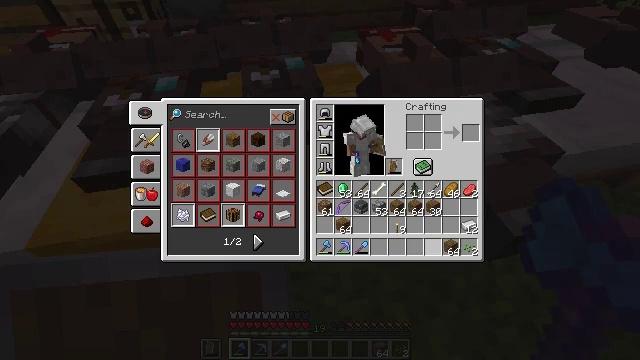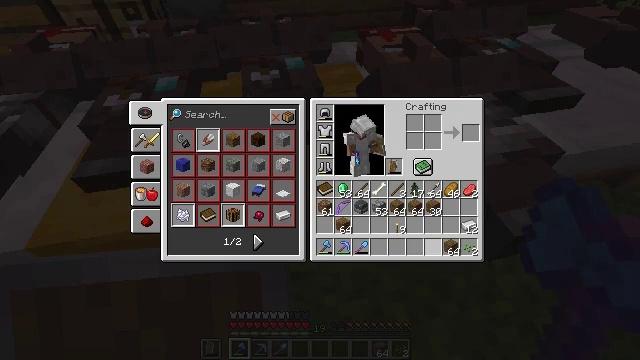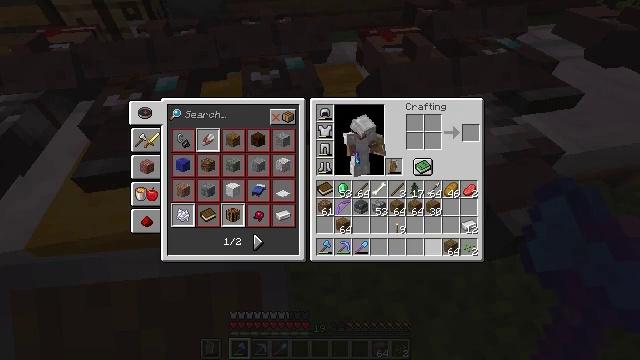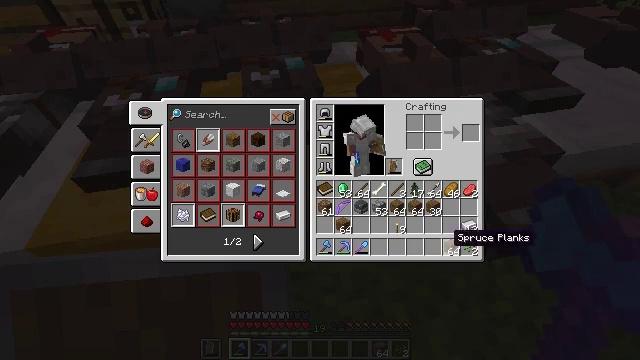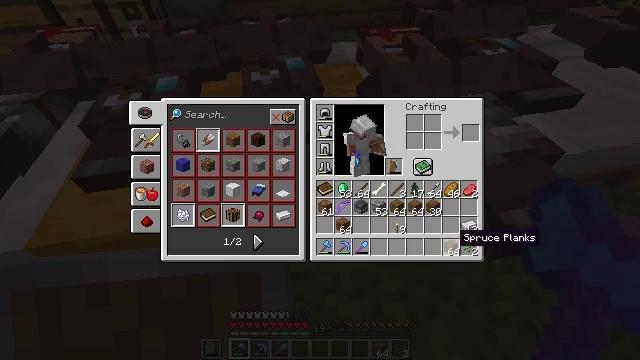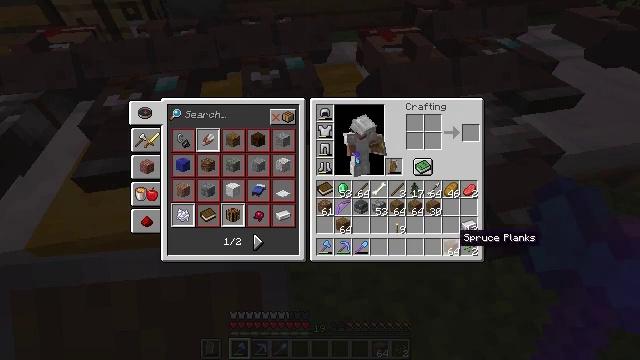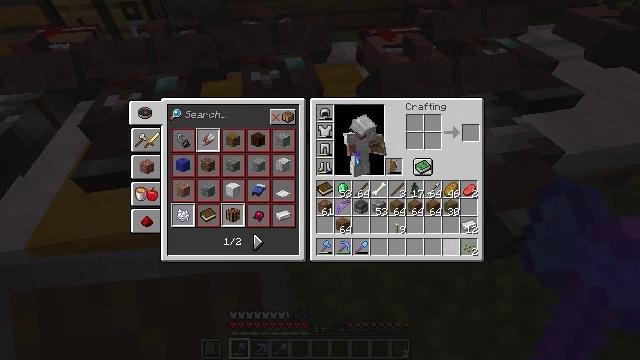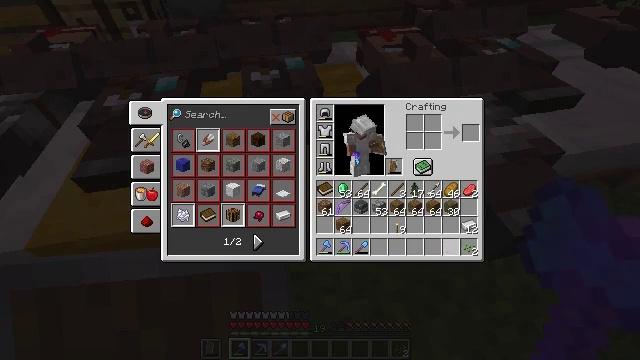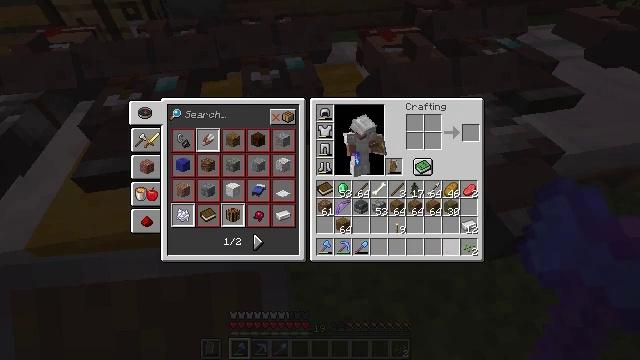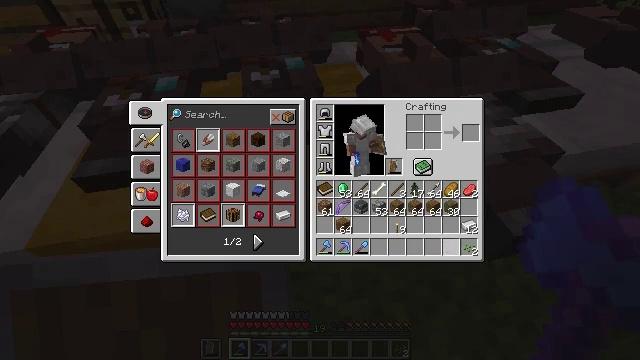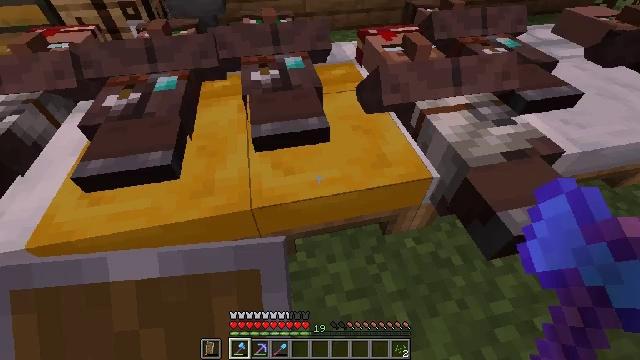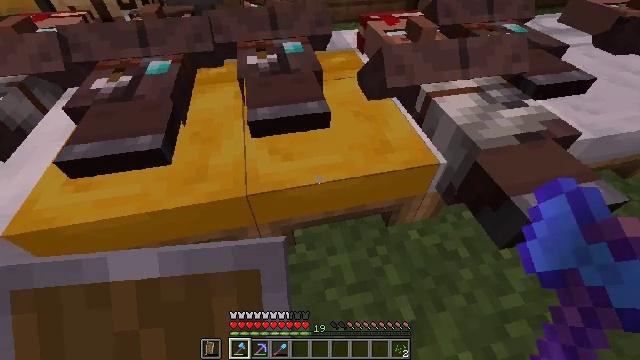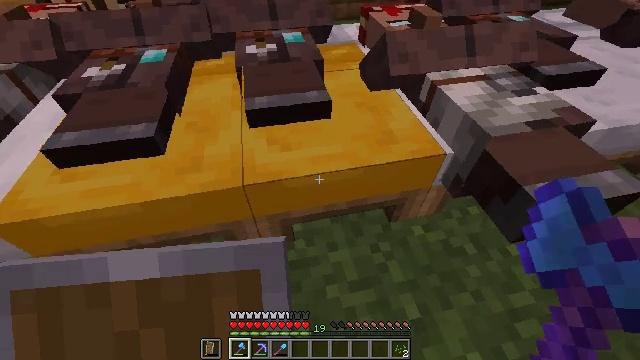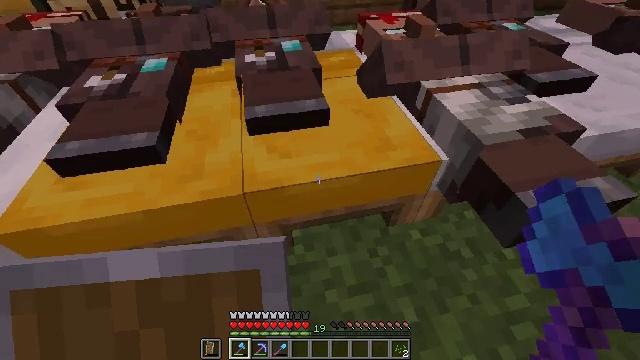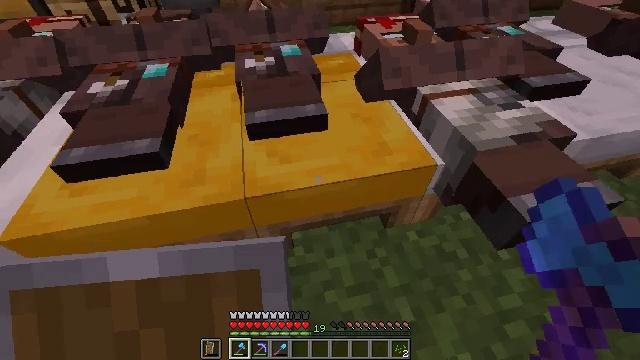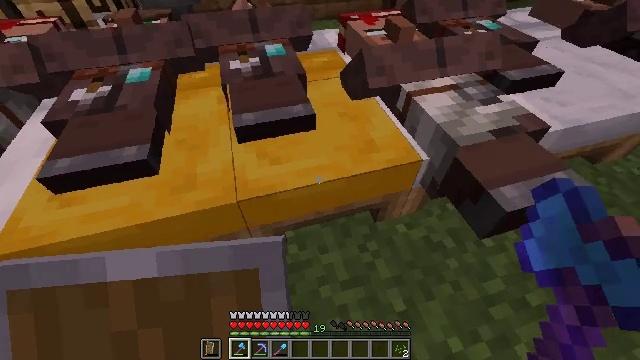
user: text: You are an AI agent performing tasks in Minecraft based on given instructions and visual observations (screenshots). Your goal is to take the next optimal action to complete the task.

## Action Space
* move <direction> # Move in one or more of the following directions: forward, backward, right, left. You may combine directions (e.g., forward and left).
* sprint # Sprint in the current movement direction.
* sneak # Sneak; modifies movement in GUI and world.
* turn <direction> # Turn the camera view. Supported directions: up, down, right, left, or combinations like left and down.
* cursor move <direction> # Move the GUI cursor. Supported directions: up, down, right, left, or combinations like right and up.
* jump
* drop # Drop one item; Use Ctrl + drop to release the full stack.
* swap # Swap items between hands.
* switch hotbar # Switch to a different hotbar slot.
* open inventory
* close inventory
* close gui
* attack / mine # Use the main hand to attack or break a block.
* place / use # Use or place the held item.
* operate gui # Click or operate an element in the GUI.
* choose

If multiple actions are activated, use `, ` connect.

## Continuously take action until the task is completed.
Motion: motion action
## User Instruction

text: Break the yellow bed.
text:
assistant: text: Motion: sneak, operate gui
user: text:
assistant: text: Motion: sneak
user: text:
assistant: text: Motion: sneak, cursor move right
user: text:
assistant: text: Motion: sneak
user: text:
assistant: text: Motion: sneak
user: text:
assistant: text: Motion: sneak, operate gui
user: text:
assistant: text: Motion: sneak, operate gui
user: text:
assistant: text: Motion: sneak
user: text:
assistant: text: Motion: sneak
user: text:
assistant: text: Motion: sneak, close inventory
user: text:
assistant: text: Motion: sneak, close inventory
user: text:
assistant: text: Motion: no_op
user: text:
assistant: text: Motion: no_op
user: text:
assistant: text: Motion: no_op
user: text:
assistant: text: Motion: turn right and down
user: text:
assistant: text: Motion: turn right
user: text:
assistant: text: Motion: no_op
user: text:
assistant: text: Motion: move right
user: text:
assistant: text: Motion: move right
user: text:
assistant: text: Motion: move right
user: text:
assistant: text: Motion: turn up
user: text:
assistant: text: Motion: turn left and up
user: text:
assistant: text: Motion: turn left and up
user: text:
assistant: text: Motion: no_op
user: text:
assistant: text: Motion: turn left
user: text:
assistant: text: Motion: turn left
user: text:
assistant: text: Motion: turn left
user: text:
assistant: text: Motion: move left
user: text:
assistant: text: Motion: move left, turn down
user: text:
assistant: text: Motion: turn right and down